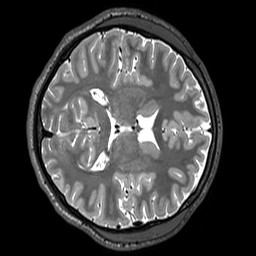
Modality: T2w
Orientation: axial
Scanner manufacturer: siemens
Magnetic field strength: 3 T
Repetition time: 3.2 s
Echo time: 0.406 s